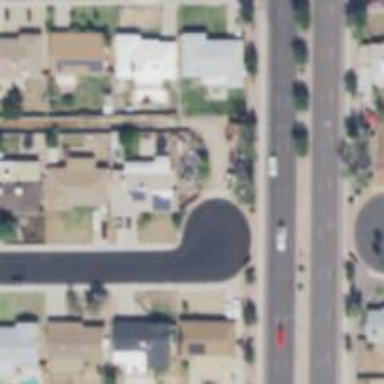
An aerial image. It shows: Alleyway designated as service road.